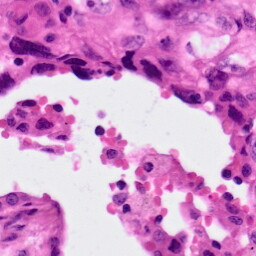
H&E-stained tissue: Lung